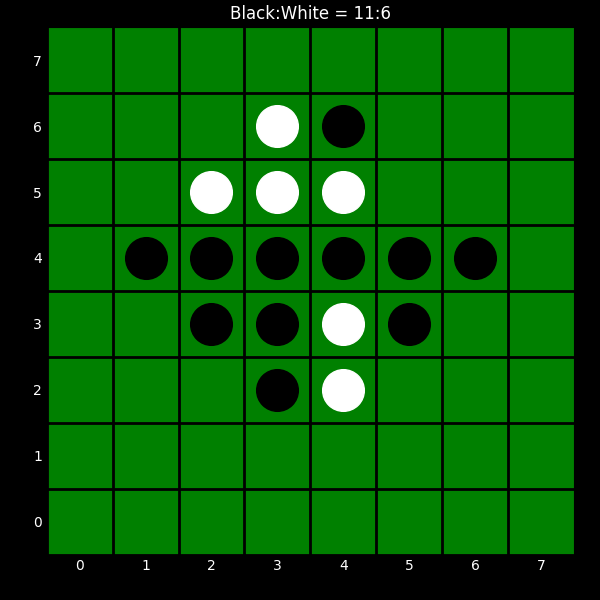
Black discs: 11
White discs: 6